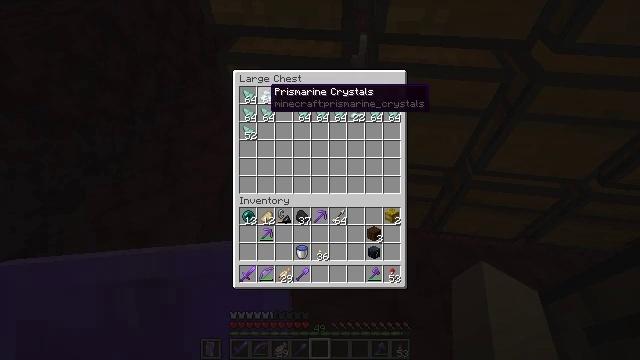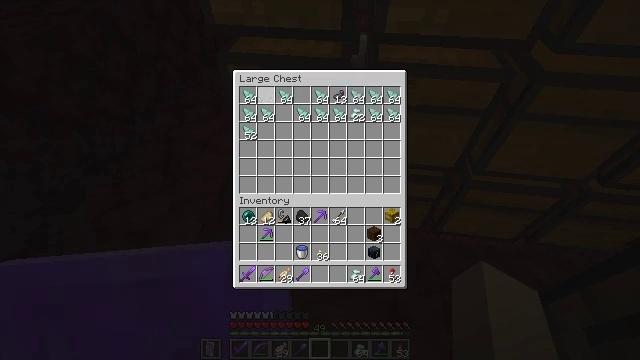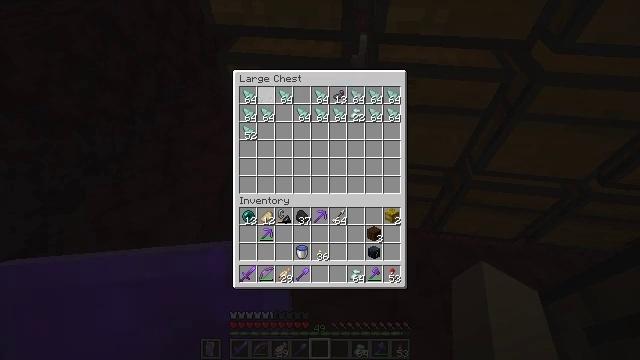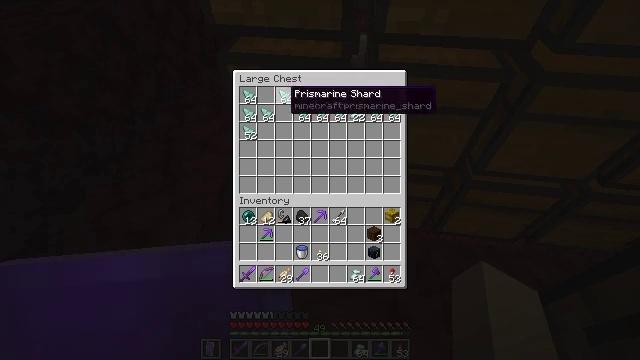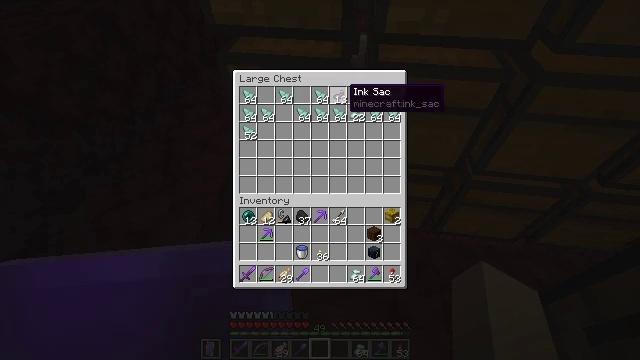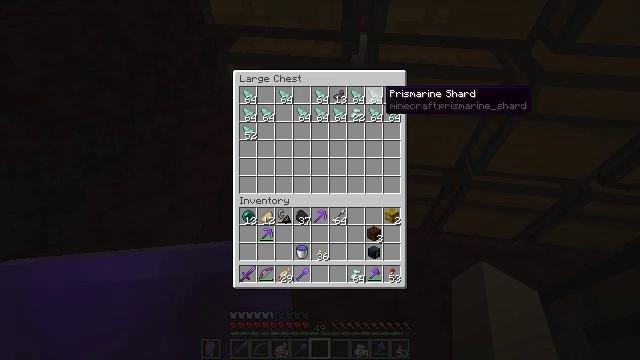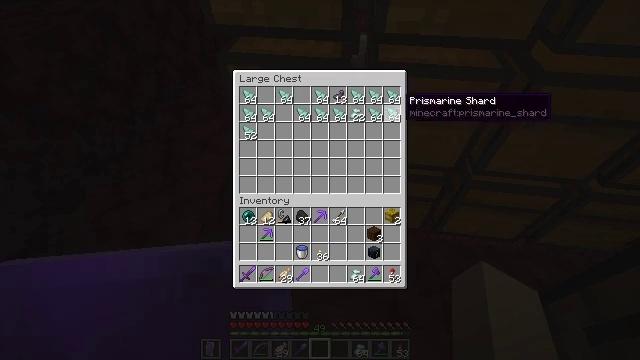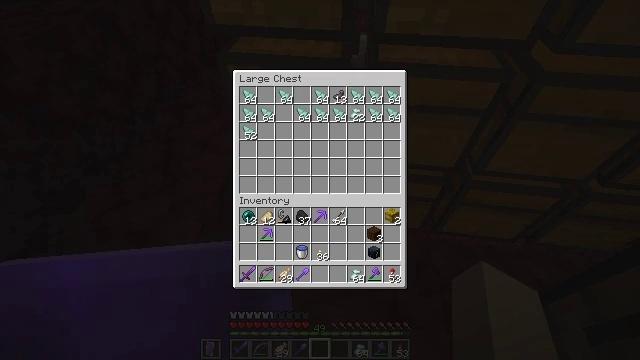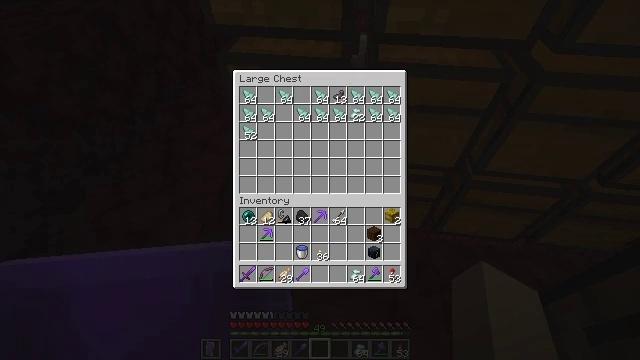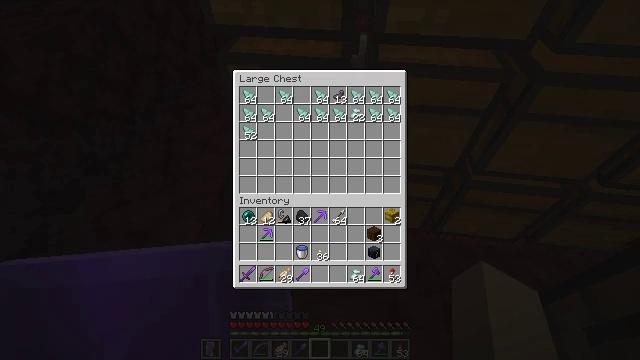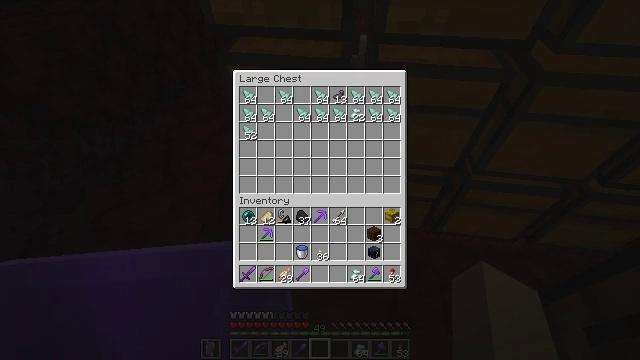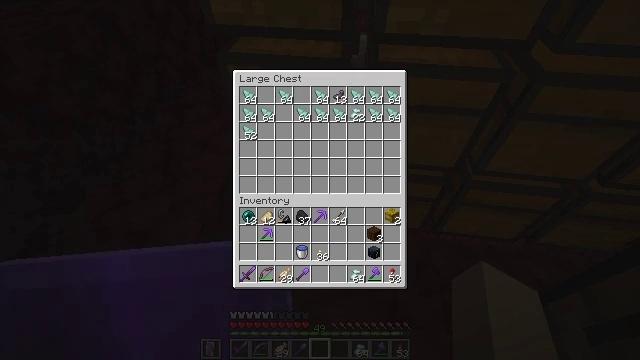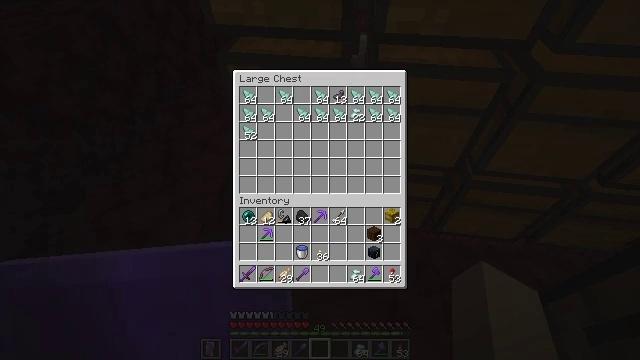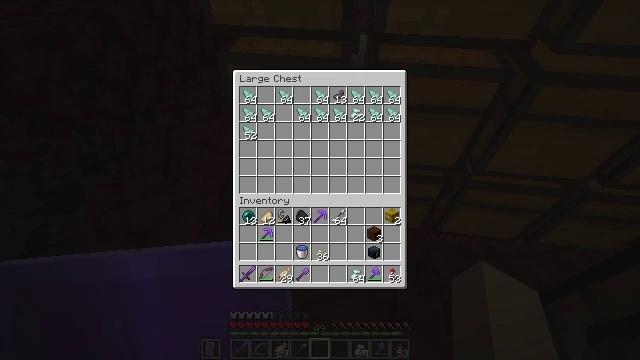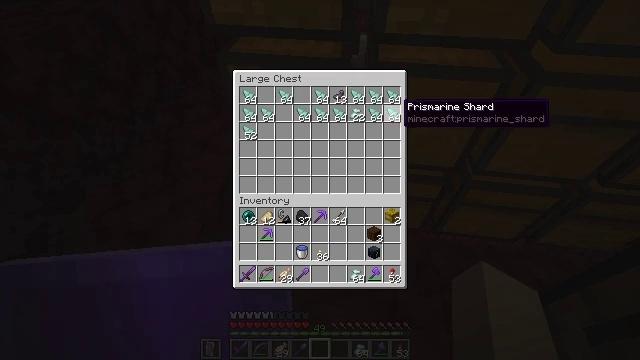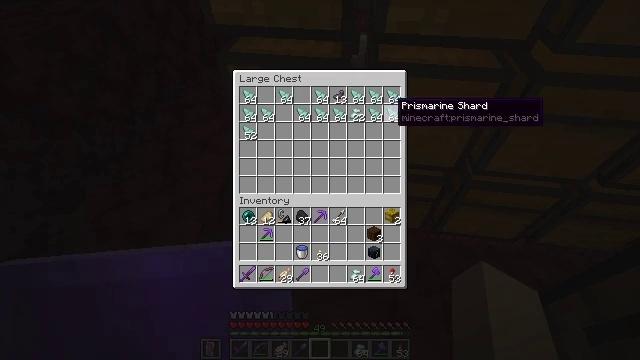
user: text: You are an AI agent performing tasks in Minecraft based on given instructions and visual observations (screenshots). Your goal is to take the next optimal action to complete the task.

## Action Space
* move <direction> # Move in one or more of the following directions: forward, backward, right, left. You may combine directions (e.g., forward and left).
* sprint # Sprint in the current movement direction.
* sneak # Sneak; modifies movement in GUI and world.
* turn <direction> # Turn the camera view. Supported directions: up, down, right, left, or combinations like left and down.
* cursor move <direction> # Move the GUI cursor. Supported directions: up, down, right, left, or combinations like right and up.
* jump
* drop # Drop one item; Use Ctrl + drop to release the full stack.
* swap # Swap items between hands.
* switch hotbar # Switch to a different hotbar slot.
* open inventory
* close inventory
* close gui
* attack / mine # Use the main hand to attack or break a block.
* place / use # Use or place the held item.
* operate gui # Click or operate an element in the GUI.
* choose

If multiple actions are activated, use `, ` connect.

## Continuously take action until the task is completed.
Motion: motion action
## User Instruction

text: Use materials to craft a sea lantern.
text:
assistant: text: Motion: sneak, attack / mine
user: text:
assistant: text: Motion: sneak, attack / mine
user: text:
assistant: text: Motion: sneak, turn right
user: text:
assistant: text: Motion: sneak, turn right
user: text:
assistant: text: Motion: sneak, turn right
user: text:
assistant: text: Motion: sneak, turn right
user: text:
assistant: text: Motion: sneak
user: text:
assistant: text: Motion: sneak
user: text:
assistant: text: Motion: sneak
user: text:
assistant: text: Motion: sneak, turn right
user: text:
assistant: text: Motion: sneak
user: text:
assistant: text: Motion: sneak
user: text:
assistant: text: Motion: sneak, turn left
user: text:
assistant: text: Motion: sneak, turn left
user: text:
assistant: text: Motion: sneak
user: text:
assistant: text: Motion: sneak, turn left
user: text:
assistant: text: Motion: sneak, turn left
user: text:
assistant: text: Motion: sneak
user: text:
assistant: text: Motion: sneak
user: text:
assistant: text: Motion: sneak
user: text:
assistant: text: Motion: sneak
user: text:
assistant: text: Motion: sneak
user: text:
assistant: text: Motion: sneak
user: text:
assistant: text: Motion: sneak
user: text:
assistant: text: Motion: sneak, attack / mine
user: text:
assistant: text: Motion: sneak, attack / mine
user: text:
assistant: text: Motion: sneak, turn right, attack / mine
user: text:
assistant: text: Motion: sneak
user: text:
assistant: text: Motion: sneak
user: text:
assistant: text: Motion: sneak